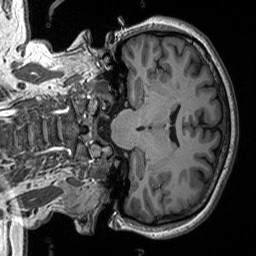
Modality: T1w
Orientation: coronal
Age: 44
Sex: female
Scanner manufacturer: siemens
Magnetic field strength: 3 T
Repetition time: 2.53 s
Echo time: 0.00219 s